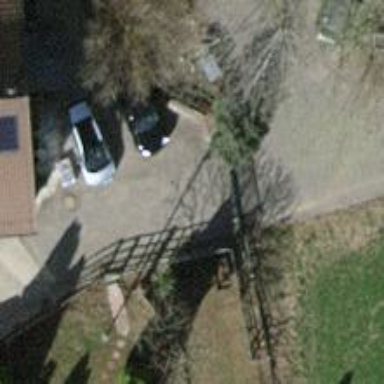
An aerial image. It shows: Gate.